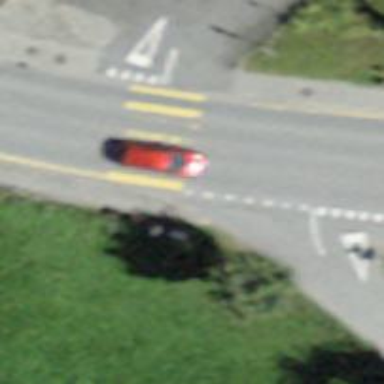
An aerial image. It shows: Marked zebra crossing on the road.